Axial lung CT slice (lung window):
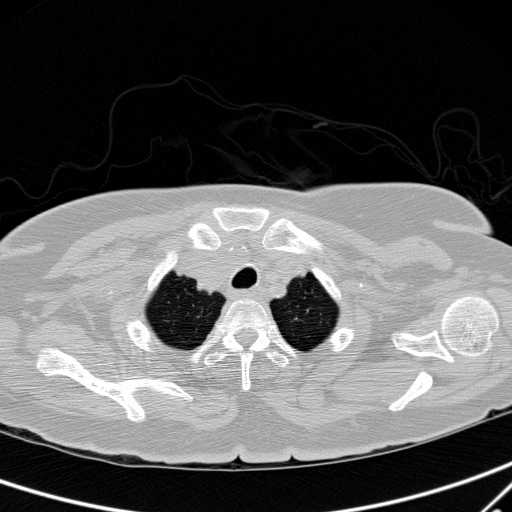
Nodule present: no